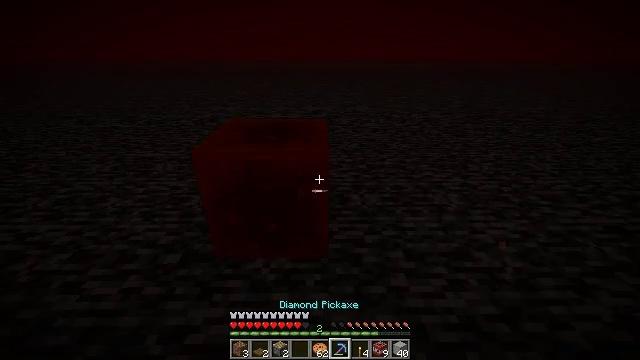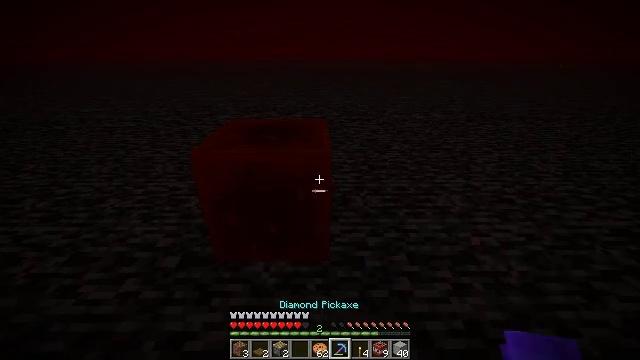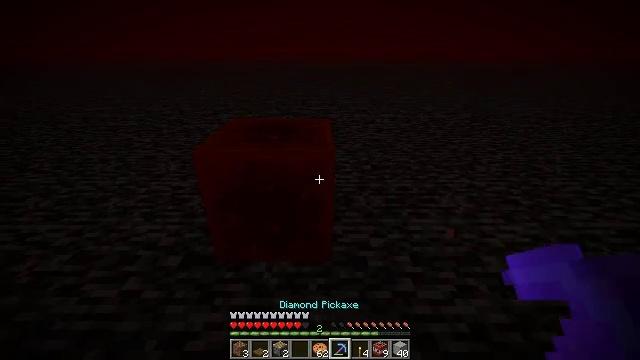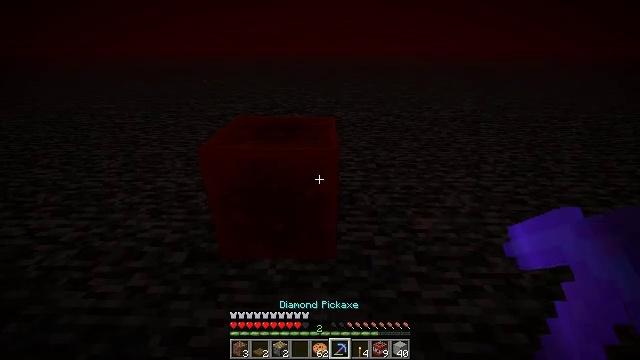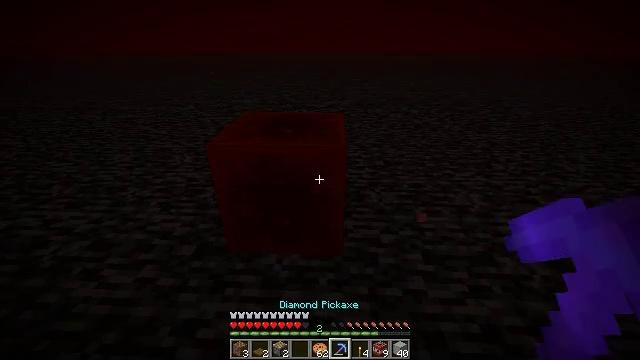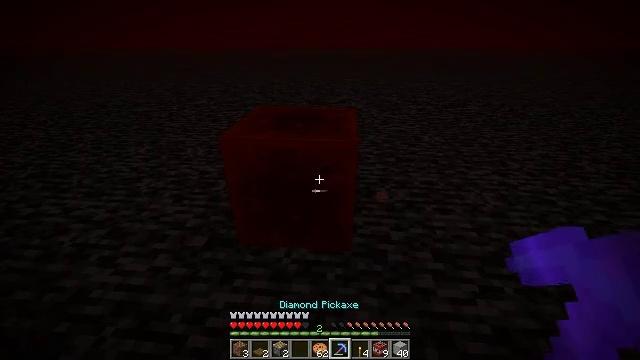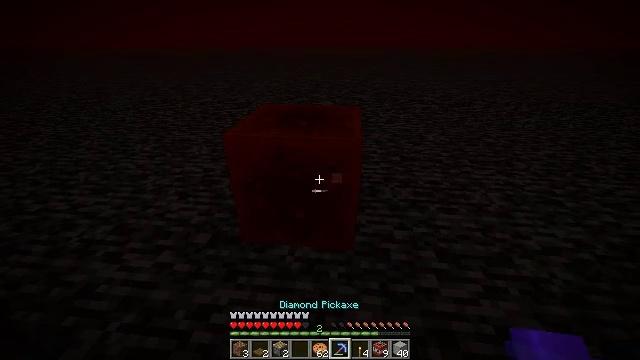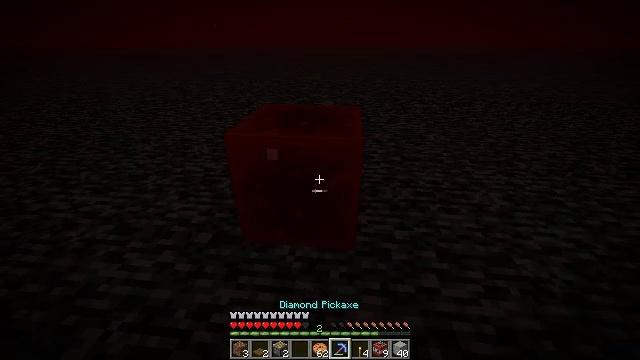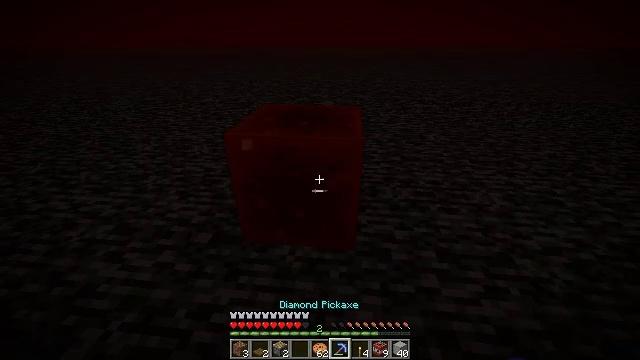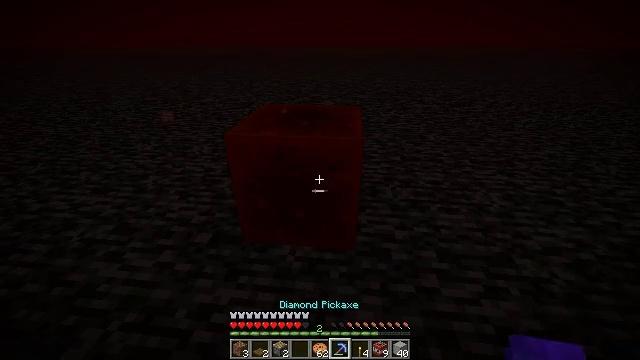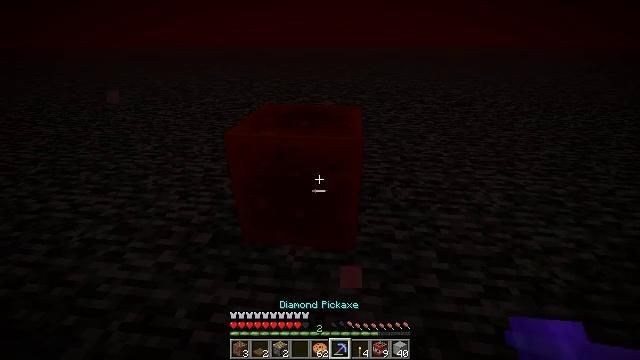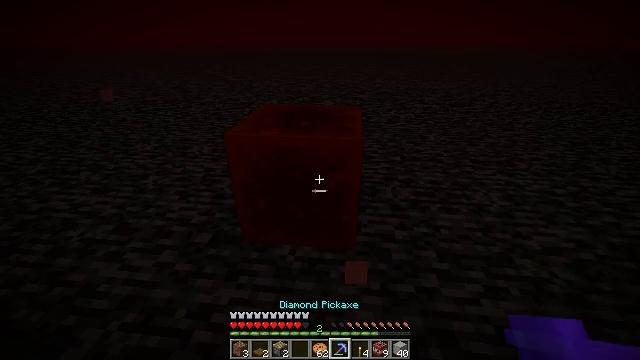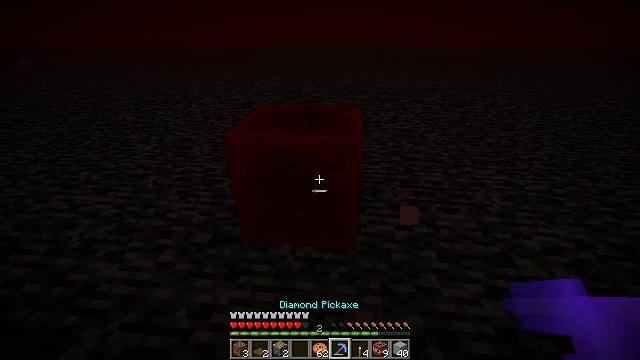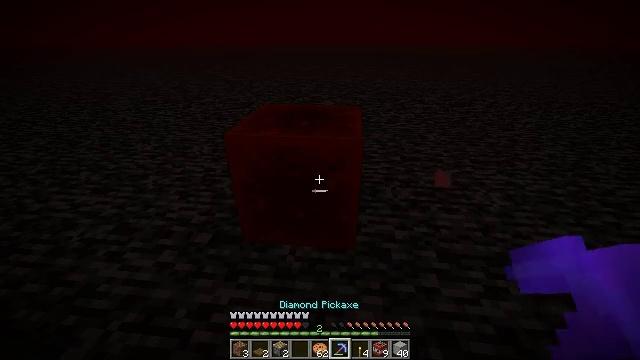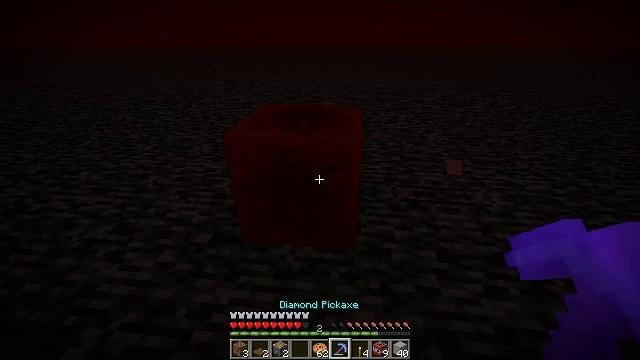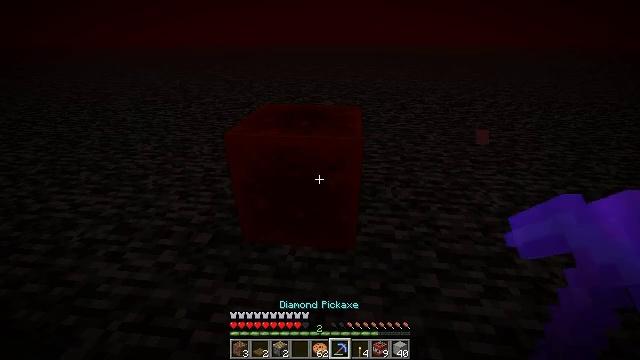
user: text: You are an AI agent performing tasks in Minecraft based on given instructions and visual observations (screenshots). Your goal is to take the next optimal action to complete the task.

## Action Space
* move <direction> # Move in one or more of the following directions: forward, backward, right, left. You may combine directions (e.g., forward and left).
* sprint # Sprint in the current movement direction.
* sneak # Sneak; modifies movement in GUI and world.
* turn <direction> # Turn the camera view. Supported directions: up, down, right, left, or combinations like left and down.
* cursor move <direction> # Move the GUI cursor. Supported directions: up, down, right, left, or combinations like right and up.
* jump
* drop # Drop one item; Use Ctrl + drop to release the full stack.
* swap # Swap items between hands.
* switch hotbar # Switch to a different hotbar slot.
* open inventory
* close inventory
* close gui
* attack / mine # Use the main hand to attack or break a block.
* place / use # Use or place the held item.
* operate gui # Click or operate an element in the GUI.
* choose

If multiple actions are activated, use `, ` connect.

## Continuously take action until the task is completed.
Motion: motion action
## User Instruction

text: Find and mine the redstone block.
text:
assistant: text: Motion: no_op
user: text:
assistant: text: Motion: no_op
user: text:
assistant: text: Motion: turn left
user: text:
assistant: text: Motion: turn left
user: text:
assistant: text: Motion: turn left and down
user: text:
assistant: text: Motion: no_op
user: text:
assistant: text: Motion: no_op
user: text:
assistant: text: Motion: no_op
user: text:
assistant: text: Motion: no_op
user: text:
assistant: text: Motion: no_op
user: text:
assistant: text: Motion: no_op
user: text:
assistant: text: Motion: no_op
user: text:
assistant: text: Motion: no_op
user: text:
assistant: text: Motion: no_op
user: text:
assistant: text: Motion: no_op
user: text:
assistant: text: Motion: attack / mine
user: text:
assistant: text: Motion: attack / mine
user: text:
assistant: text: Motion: attack / mine
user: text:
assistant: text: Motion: attack / mine
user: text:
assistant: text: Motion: attack / mine
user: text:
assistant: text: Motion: attack / mine
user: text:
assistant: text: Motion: attack / mine
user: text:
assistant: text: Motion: attack / mine
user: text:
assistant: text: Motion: attack / mine
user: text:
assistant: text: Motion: attack / mine
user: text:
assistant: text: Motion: move forward, attack / mine
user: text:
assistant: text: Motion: move forward, attack / mine
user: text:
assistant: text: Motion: move forward, attack / mine
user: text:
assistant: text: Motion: attack / mine